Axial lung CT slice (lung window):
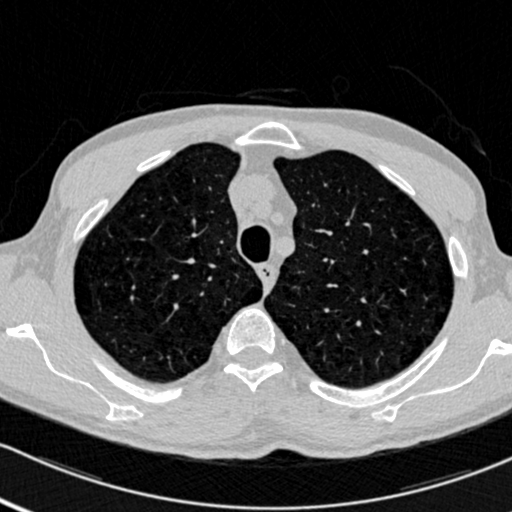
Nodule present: no